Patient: sex F, age 47
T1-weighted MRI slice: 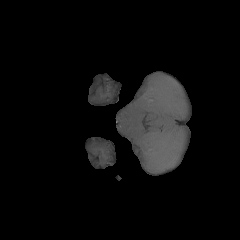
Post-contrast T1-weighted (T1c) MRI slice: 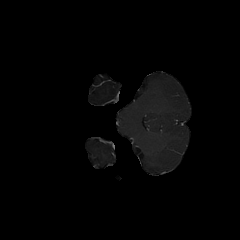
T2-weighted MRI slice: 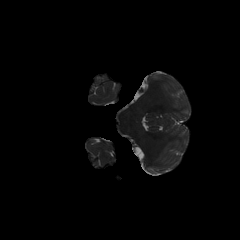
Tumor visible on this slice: no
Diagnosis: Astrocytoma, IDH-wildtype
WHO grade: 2